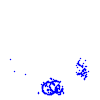
Particle: kaon